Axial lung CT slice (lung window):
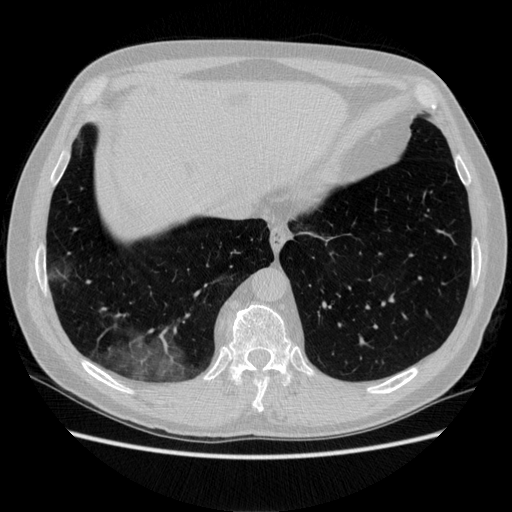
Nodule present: no